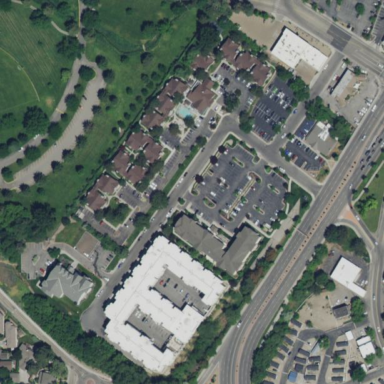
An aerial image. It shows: Commercial area.